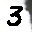
Label: 3